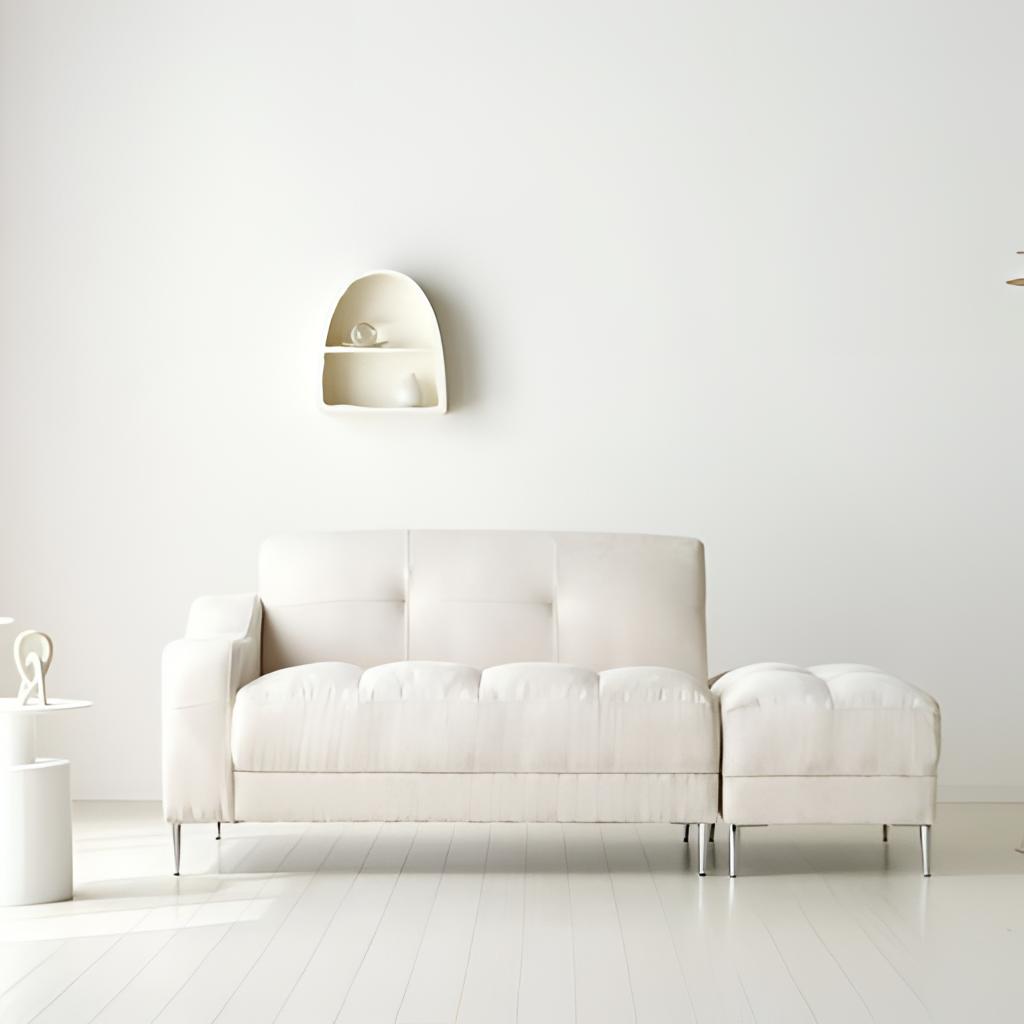
fabric sofa, living room, wood flooring, with plank pattern, minimalist, white paint wallpaper, with solid pattern